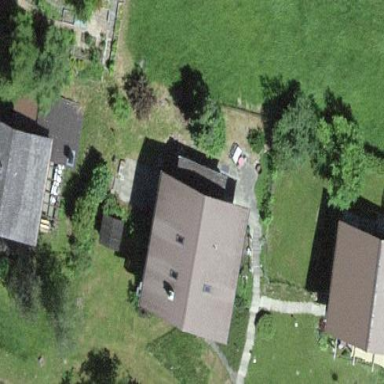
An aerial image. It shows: Residential building.